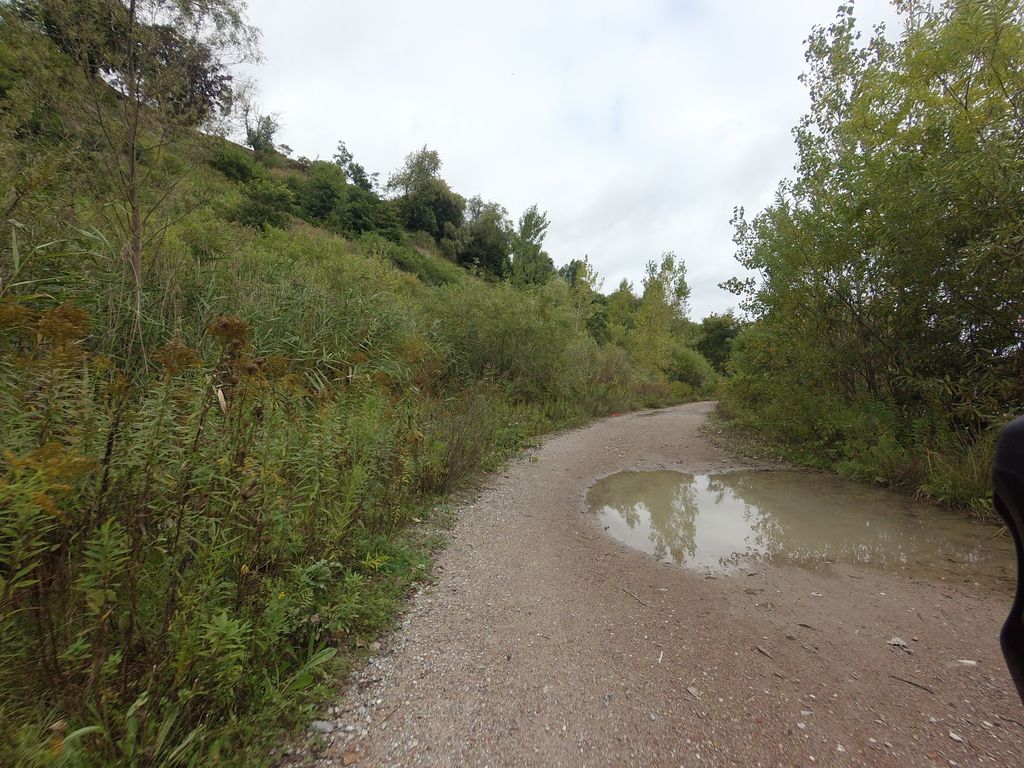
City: toronto